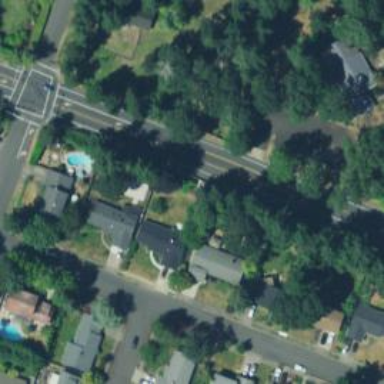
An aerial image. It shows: Secondary road with sidewalk on the left.